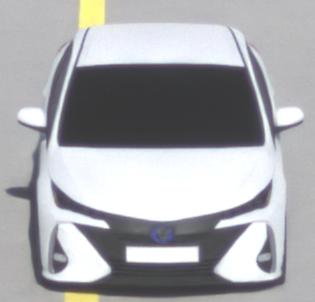
Make: Toyota
Model: Prius 1.8 Plug-In Hybrid
Detailed model: Prius (XW5) Plug-In
Model produced from: 2019/07
Model produced until: 2020/07
Doors: 5
Color: white
Road condition: dry road
Daytime: morning or afternoon
Contrast: low contrast